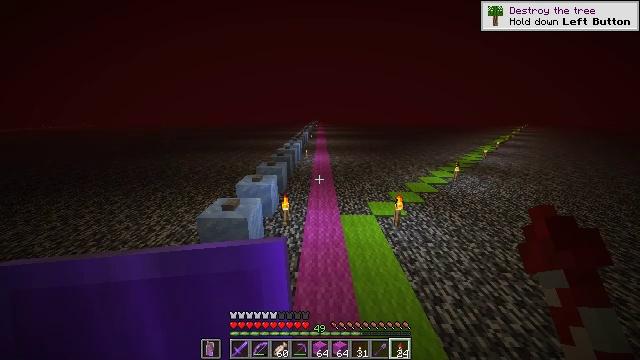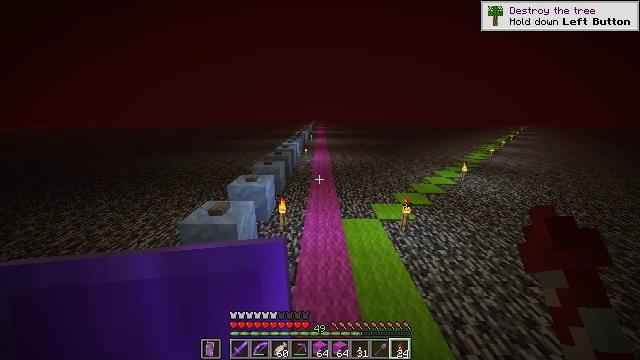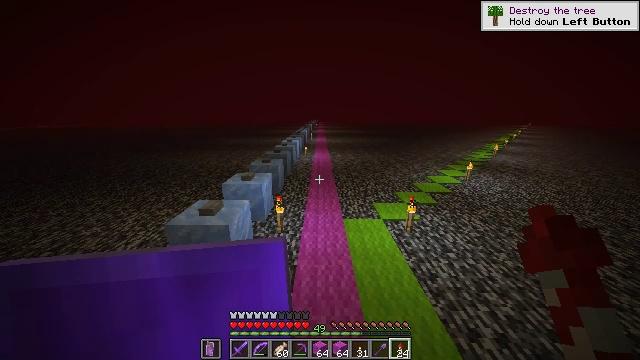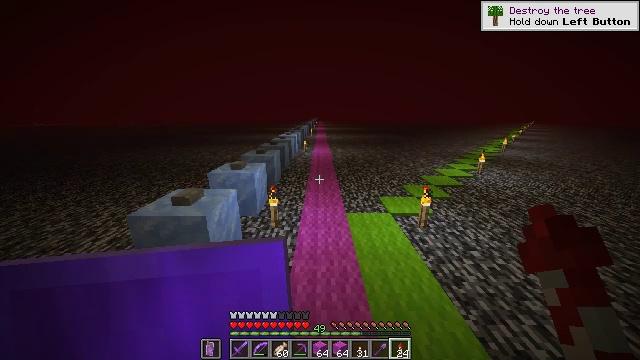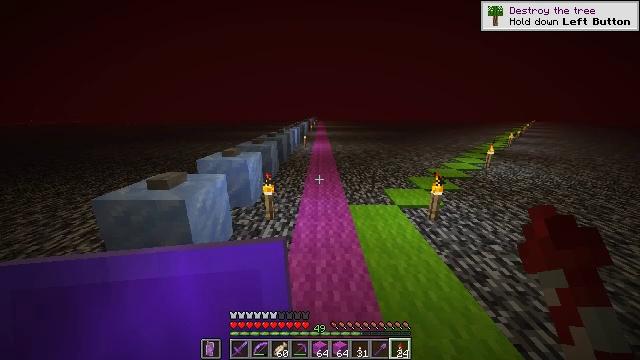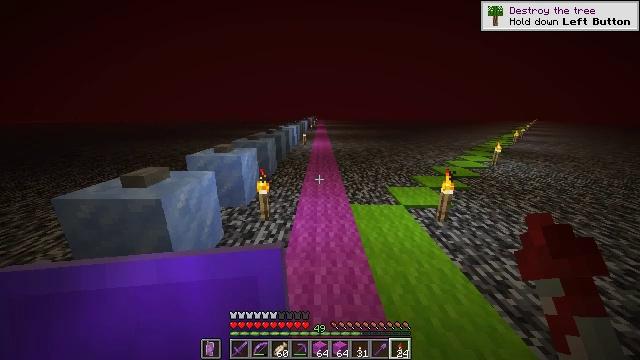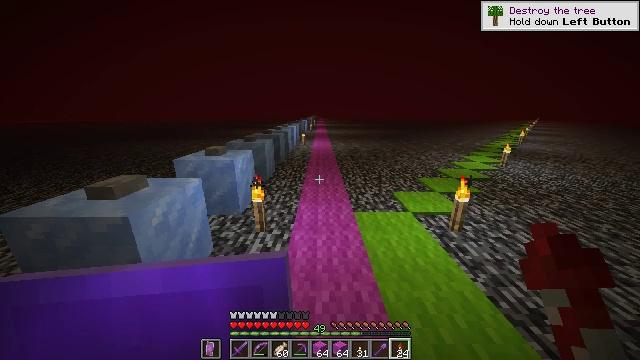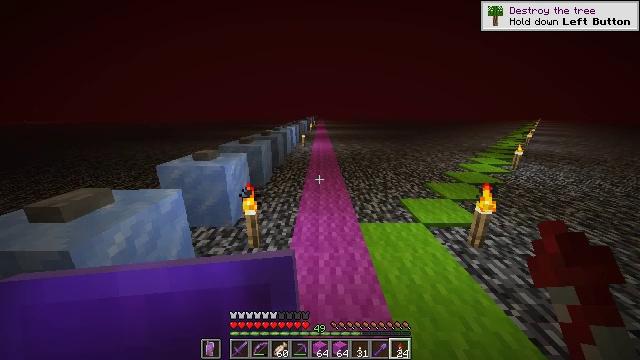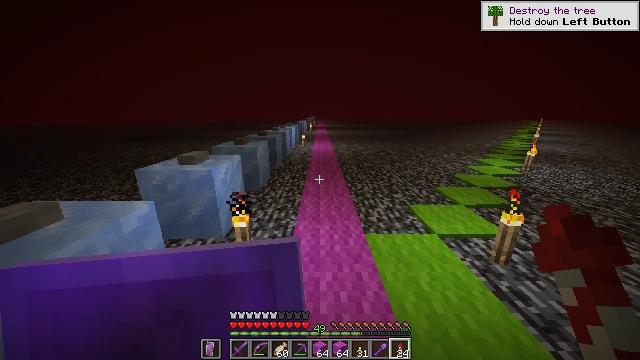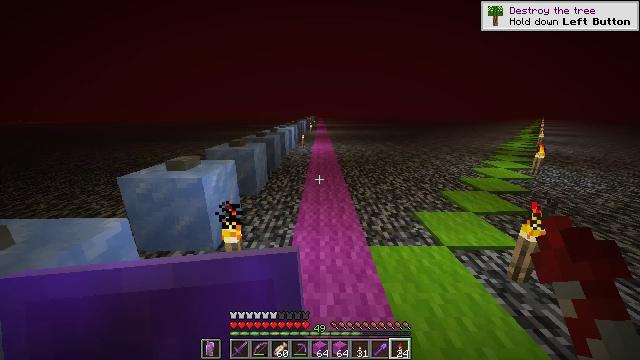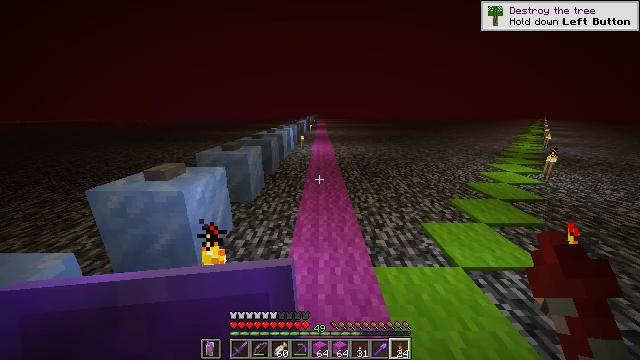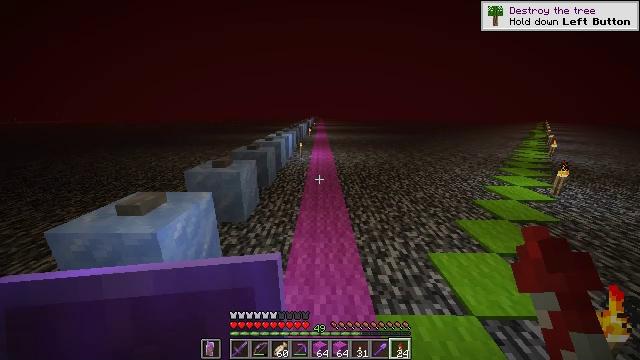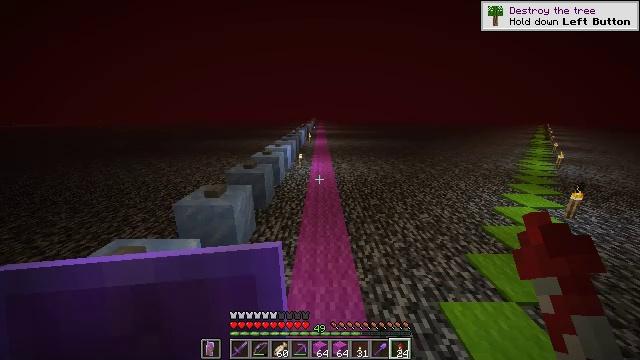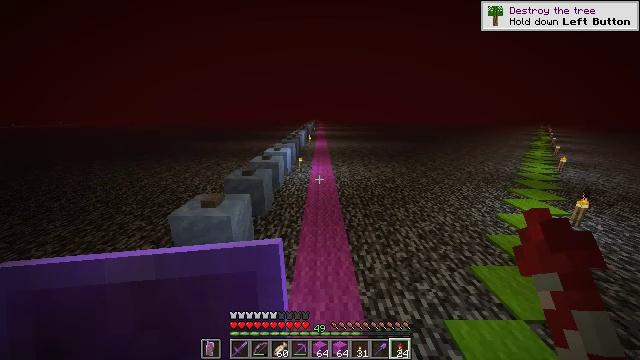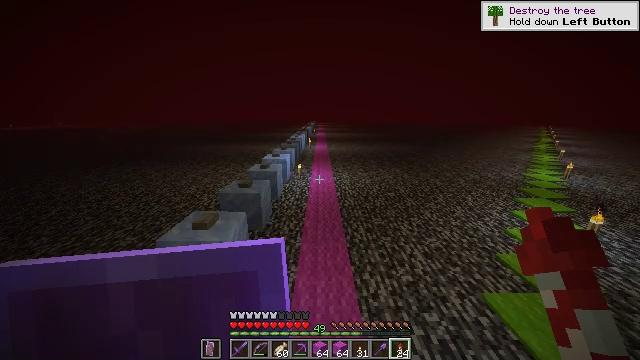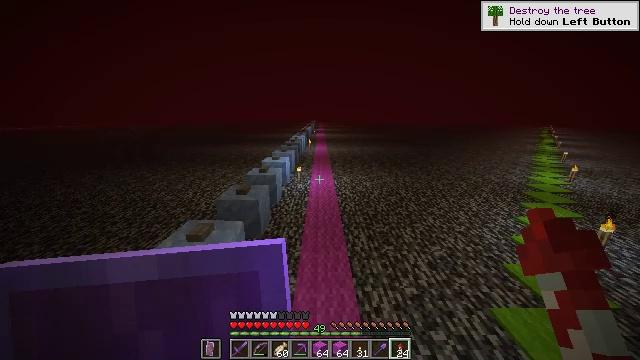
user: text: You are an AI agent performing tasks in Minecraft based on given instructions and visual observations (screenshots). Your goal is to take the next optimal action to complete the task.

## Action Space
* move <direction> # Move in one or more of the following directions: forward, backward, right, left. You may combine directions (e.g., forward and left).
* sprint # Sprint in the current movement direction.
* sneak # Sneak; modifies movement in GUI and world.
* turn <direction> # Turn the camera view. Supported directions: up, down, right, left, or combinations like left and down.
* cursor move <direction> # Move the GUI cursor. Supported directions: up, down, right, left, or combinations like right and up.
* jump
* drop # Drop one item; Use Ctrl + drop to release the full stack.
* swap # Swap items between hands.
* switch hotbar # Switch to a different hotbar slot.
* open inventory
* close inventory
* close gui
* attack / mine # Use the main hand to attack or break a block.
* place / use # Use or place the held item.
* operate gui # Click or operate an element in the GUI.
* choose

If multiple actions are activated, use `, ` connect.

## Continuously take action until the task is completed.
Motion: motion action
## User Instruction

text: Use magenta wool to craft a magenta carpet.
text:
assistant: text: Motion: move forward, sprint, jump
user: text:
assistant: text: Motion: move forward, sprint, jump
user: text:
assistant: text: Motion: move forward, sprint, jump
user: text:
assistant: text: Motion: move forward, sprint
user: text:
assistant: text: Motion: move forward, sprint
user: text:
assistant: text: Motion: move forward, sprint
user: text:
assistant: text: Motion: move forward, sprint
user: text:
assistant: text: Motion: move forward, sprint
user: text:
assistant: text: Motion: move forward, sprint
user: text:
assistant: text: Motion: move forward, sprint
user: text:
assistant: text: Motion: move forward, sprint, jump
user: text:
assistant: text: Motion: move forward, sprint, jump
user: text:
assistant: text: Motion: move forward, sprint, jump
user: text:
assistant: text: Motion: move forward, sprint, jump
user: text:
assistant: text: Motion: move forward, sprint, jump
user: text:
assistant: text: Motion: move forward, sprint, jump
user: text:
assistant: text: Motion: move forward, sprint, jump
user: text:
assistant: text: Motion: move forward, sprint, jump
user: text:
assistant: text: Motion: move forward, sprint, jump
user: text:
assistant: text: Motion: move forward, sprint, jump
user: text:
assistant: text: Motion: move forward, sprint
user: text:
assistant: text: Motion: move forward, sprint
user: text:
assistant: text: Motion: move forward, sprint
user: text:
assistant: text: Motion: move forward, sprint
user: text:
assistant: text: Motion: move forward, sprint, jump
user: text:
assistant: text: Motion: move forward, sprint, jump
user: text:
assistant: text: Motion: move forward, sprint, jump
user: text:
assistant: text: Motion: move forward, sprint, jump
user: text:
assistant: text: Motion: move forward, sprint, jump
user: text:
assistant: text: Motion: move forward, sprint, jump